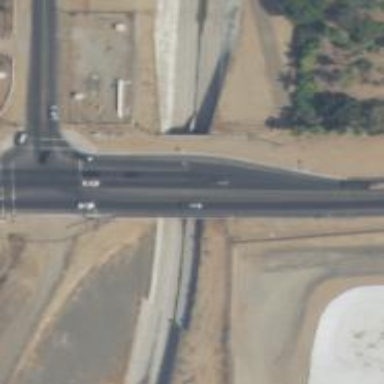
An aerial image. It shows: Culvert tunnel.